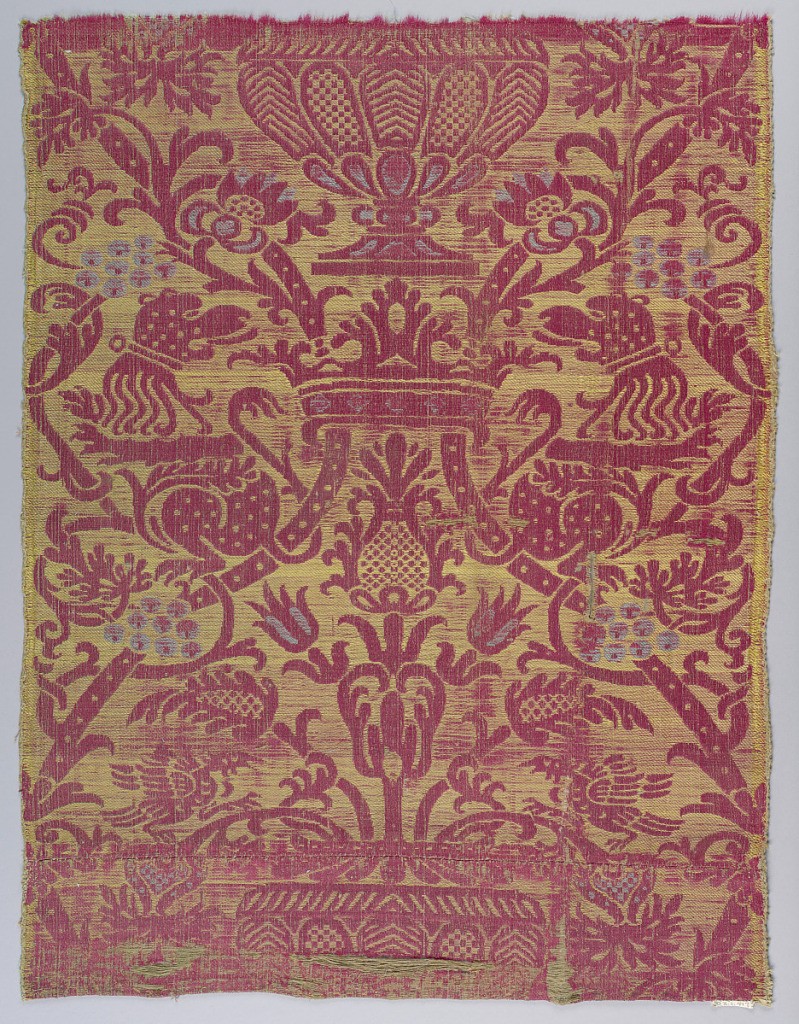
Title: Textile
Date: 17th century
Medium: silk, linen Technique: plain compound satin, brocatelle
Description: Urn, crown holding vines together, animals, birds in red and yellow with touches of blue.